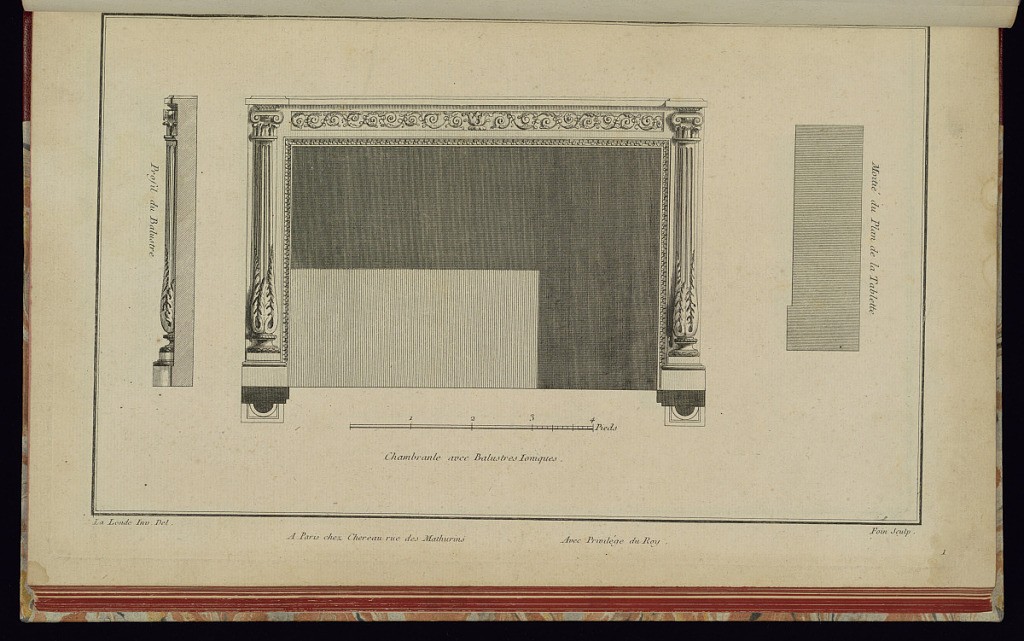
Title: Chambranle avec Balustres Ioniques.
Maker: Richard de Lalonde, French, active 1780–96
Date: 1775-1788
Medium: Etching on off-white laid paper
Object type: Print
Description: Elevation of a doorframe design that has fluted balusters on either side with acanthus leaves at the bottom and ionic capitals, and a frieze of scrolling leaves at the top. Below the elevation is a scale bar of four French feet ("4 Pieds"). The profile of the baluster is provided on the left side of the plate, and a cross section of half of the shelf is on the right. The plate is signed and numbered, although the lettering of the plate is not evident in the creasing of the album.